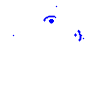
Particle: electron